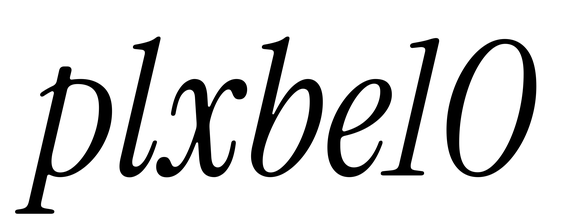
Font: InstrumentSerif-Italic